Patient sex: F
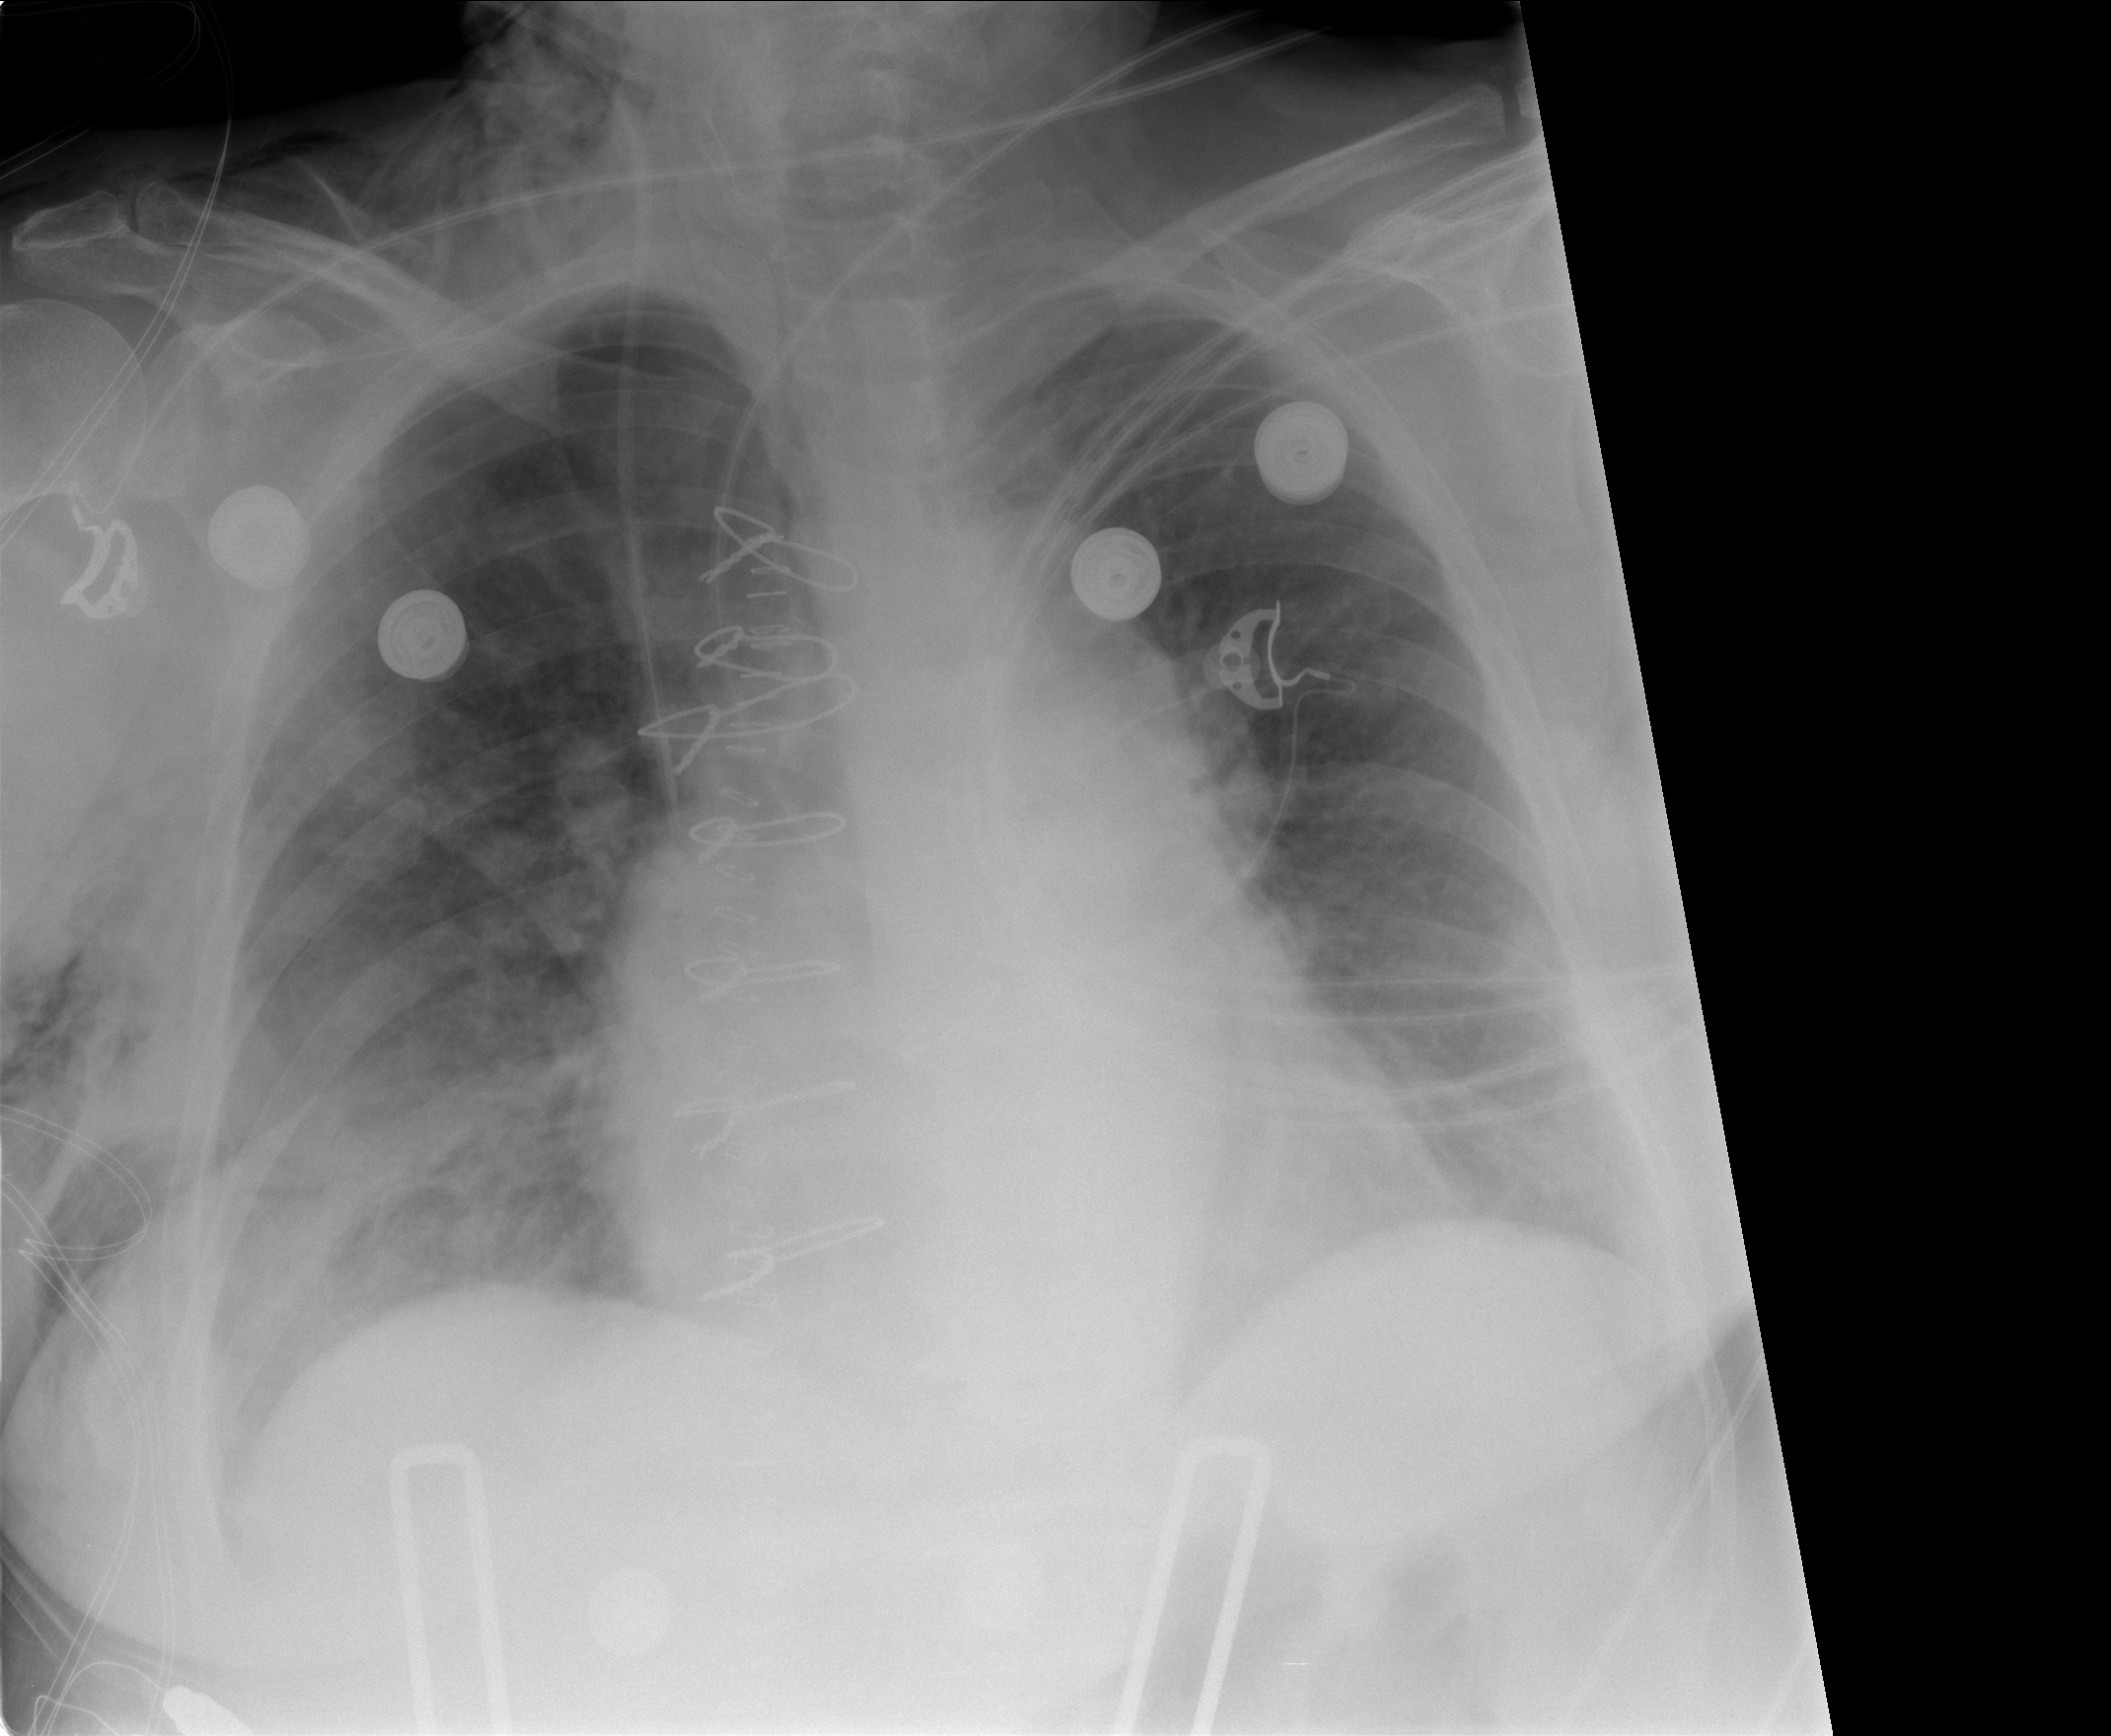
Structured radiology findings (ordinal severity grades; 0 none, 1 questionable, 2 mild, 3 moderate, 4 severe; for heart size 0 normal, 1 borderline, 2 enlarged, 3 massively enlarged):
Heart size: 1
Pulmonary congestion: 2
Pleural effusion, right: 0
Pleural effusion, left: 0
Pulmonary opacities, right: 2
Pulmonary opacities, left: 0
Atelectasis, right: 2
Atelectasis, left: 2